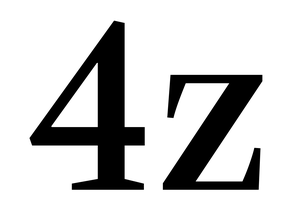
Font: LibreCaslonText_Medium